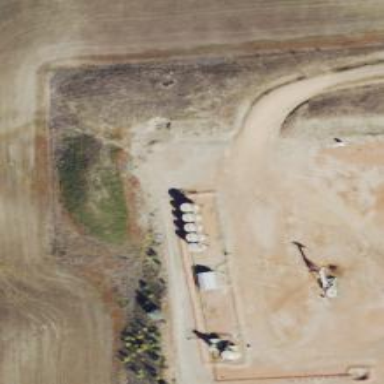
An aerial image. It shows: Storage tank with man-made structure.